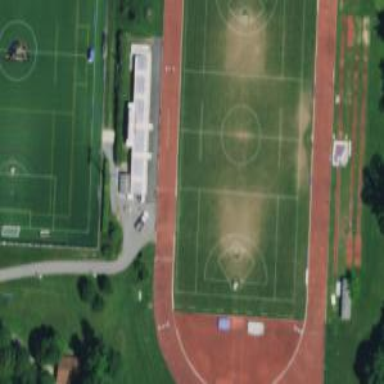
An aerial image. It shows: Multi-sport pitch with artificial turf for leisure land.